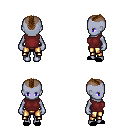
a pixel art fantasy rpg character, female body template, dark elf, purple skin, maroon sleeveless shirt, gold greaves, brown short mohawk hairstyle, black slippers, four views (front, back, left, right), 2x2 character sprite sheet, small pixel art, hard edges, no anti-aliasing